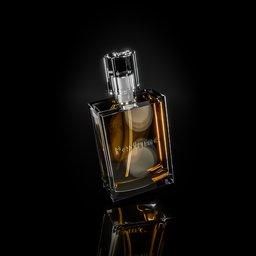
Label: tools